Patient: sex M, age 72
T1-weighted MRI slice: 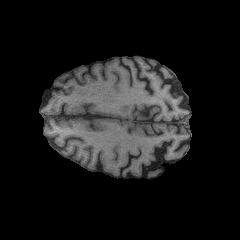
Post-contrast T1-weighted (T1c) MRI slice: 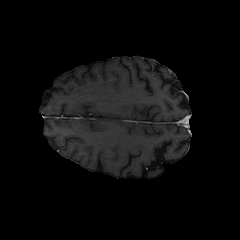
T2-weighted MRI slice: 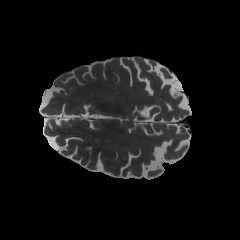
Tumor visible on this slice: no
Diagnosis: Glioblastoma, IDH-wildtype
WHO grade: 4